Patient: sex F, age 75
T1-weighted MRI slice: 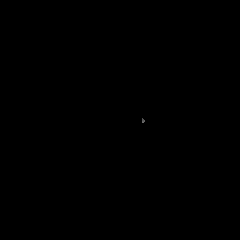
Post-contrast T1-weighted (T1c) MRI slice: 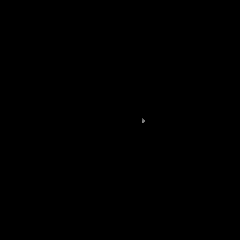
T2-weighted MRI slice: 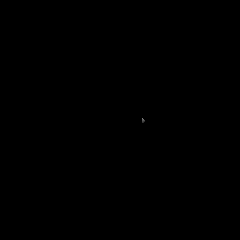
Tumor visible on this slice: no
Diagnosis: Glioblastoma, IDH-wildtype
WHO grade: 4